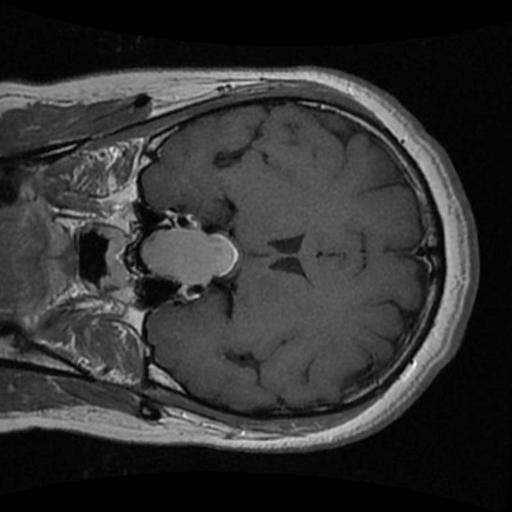
Label: brain_tumor